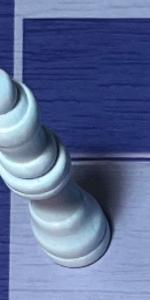
Label: Queen_White